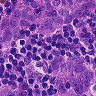
Metastatic tissue present: yes